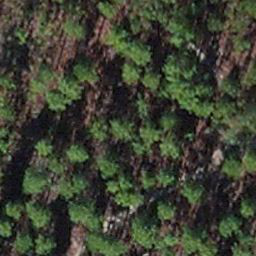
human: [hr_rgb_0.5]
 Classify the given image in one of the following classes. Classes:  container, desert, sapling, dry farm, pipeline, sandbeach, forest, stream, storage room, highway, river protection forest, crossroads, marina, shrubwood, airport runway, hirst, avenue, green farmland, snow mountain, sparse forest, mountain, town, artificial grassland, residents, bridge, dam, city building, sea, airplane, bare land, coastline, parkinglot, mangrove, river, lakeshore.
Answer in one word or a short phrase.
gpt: sapling